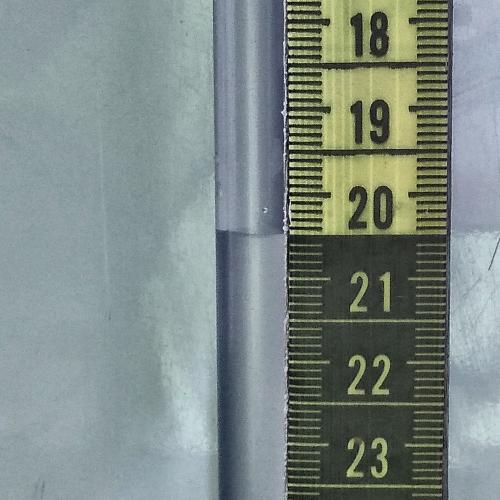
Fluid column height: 20.5 cm